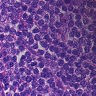
Metastatic tissue present: no